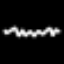
Label: squiggle